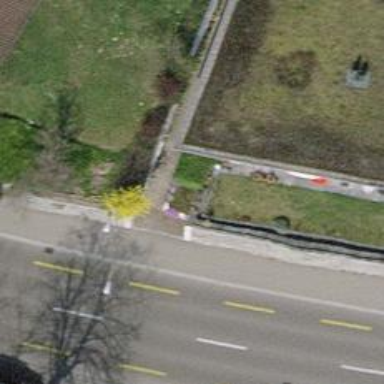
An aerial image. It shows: Road with steps.